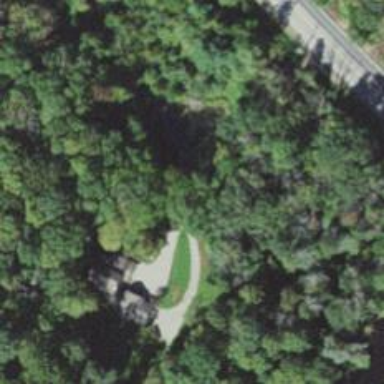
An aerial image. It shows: Residential driveway.